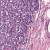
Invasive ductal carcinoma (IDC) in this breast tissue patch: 1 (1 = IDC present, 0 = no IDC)